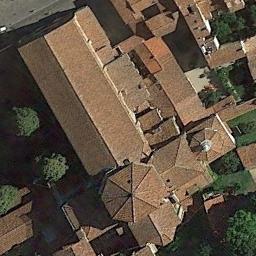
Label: church